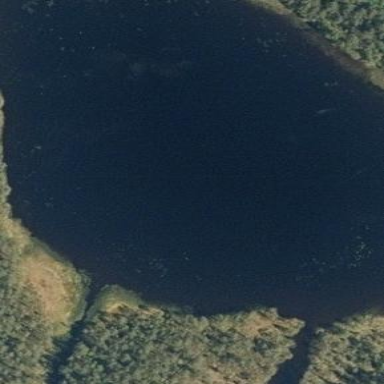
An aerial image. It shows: Serene lake.